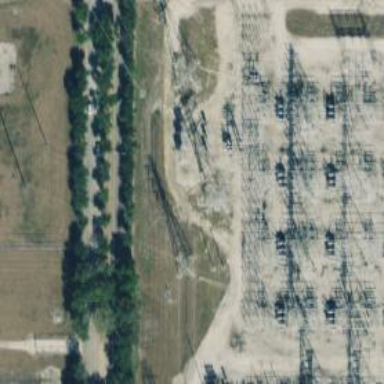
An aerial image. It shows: Switch for power supply.